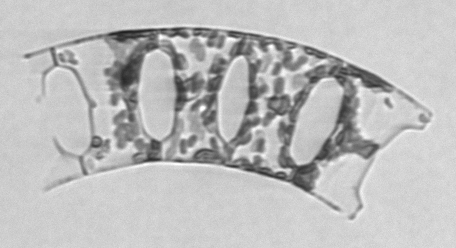
Label: Eucampia